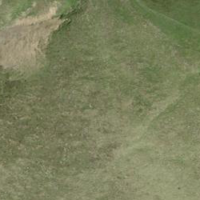
EUNIS habitat code: 23
Species observed at this site:
Anthus trivialis
Oenanthe oenanthe
Turdus philomelos
Emberiza citrinella
Anthus spinoletta
Falco peregrinus
Aegithalos caudatus
Buteo buteo
Jynx torquilla
Circaetus gallicus
Prunella collaris
Sylvia atricapilla
Spinus spinus
Phylloscopus collybita
Poecile palustris
Alauda arvensis
Coturnix coturnix
Erithacus rubecula
Cuculus canorus
Dryocopus martius
Phoenicurus ochruros
Nucifraga caryocatactes
Garrulus glandarius
Falco tinnunculus
Corvus corax
Ficedula hypoleuca
Periparus ater
Accipiter nisus
Cyanistes caeruleus
Lophophanes cristatus
Monticola saxatilis
Troglodytes troglodytes
Pyrrhula pyrrhula
Corvus cornix
Fringilla coelebs
Ptyonoprogne rupestris
Carduelis carduelis
Columba palumbus
Tachymarptis melba
Saxicola rubetra
Emberiza cia
Parus major
Hirundo rustica
Milvus migrans
Regulus regulus
Aquila chrysaetos
Motacilla alba
Delichon urbicum